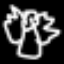
Label: angel